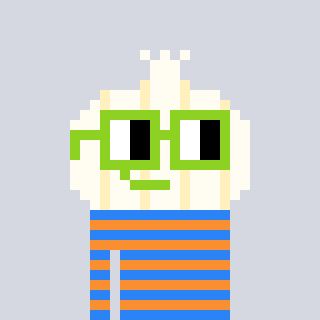
a pixel art character with square light green glasses, a garlic-shaped head and a orange-colored body on a cool background